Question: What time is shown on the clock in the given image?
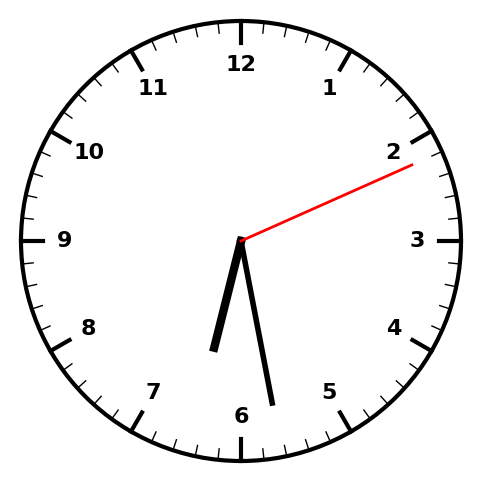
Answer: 06:28:11